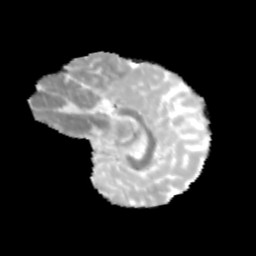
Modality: MD
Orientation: sagittal
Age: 9
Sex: male
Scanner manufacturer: siemens
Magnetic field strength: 3 T
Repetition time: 3.8 s
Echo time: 0.07 s